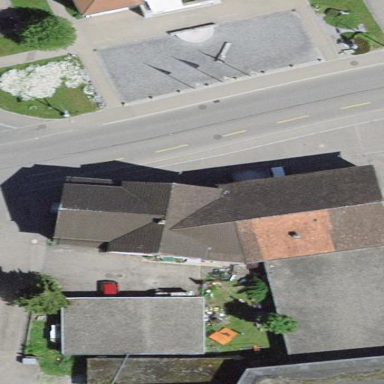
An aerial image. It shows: Simple and straightforward house.